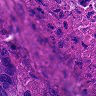
Metastatic tissue present: yes